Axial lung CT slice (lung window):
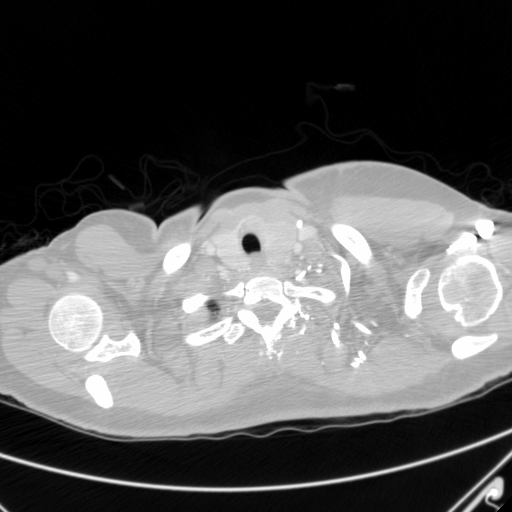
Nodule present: no